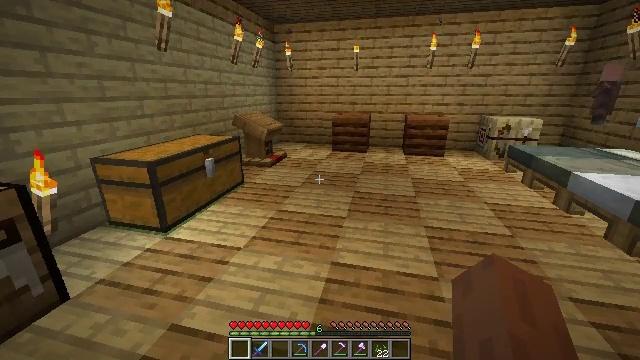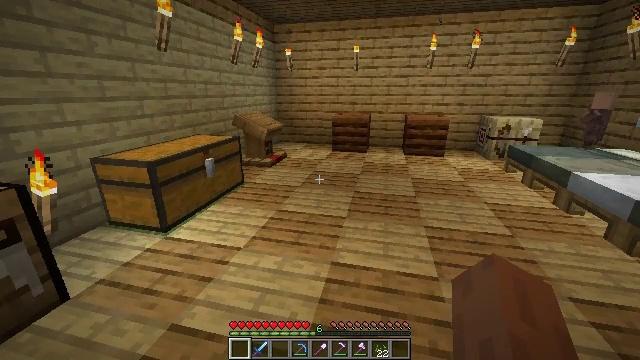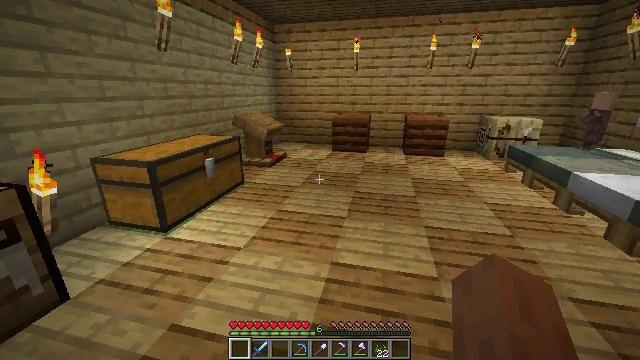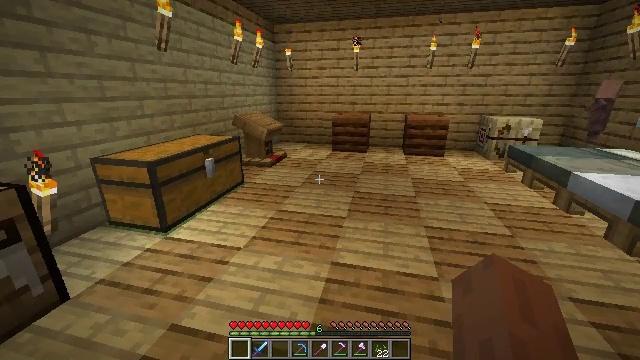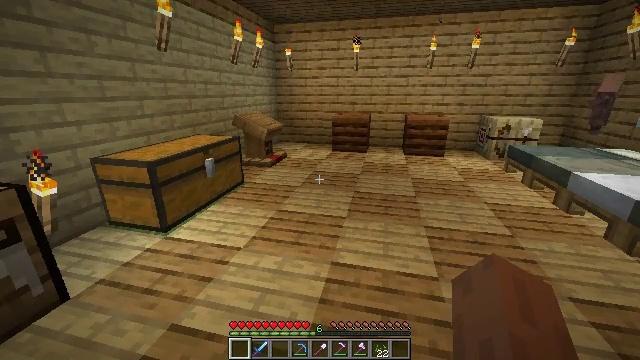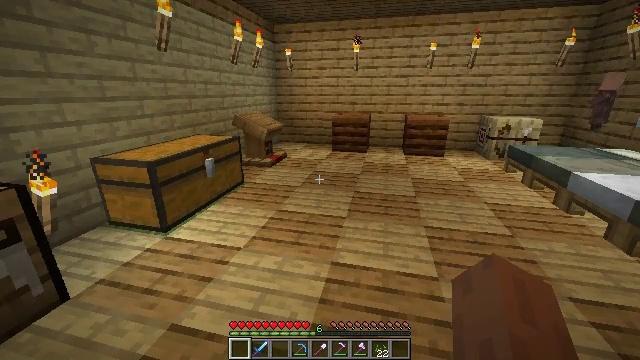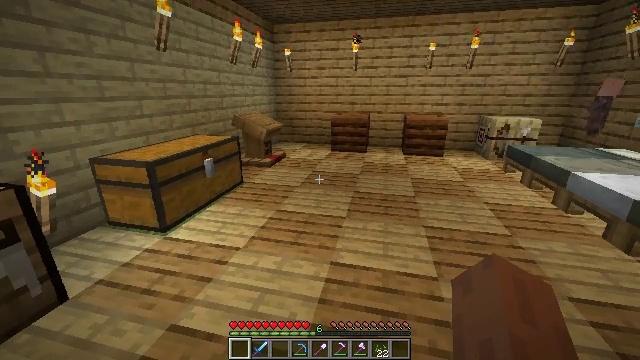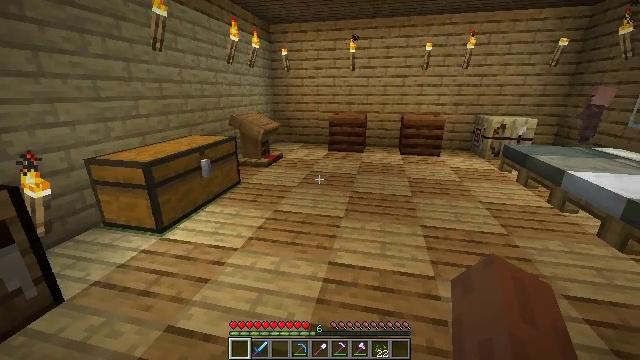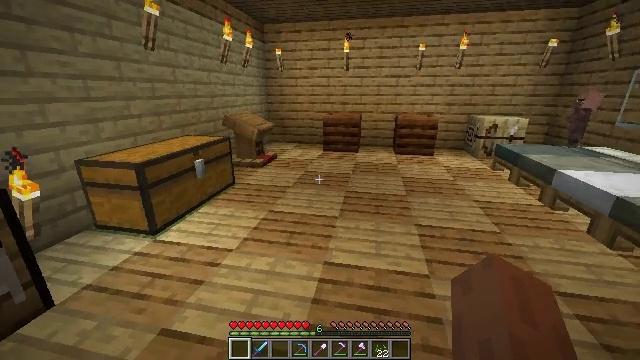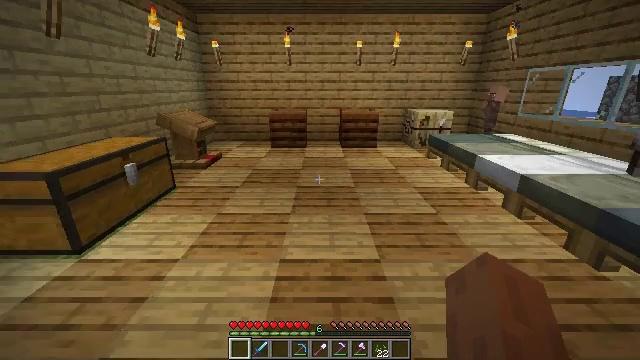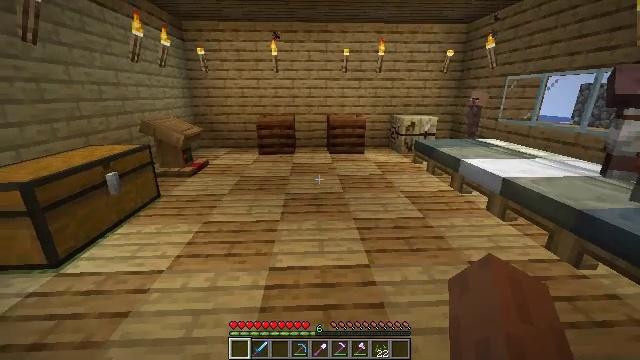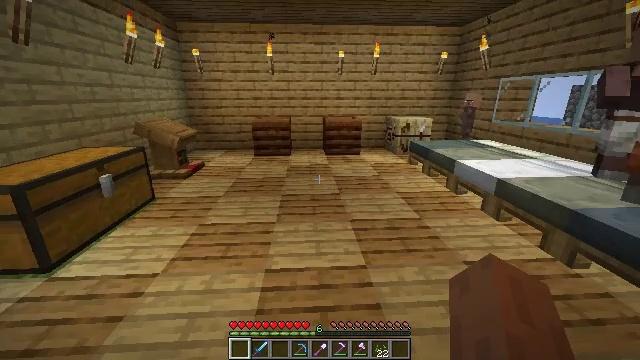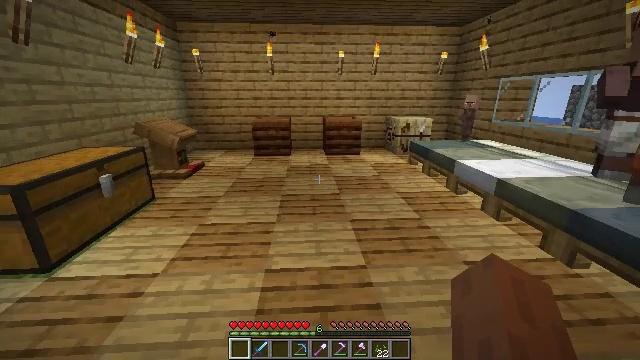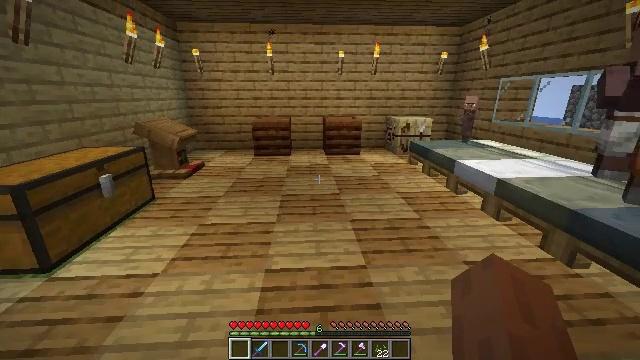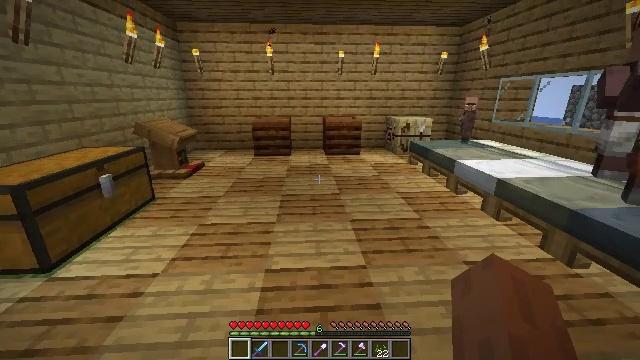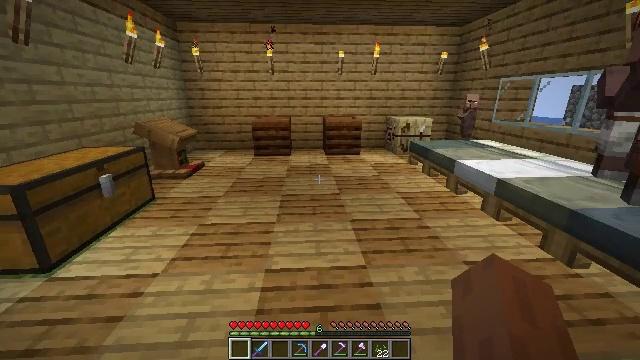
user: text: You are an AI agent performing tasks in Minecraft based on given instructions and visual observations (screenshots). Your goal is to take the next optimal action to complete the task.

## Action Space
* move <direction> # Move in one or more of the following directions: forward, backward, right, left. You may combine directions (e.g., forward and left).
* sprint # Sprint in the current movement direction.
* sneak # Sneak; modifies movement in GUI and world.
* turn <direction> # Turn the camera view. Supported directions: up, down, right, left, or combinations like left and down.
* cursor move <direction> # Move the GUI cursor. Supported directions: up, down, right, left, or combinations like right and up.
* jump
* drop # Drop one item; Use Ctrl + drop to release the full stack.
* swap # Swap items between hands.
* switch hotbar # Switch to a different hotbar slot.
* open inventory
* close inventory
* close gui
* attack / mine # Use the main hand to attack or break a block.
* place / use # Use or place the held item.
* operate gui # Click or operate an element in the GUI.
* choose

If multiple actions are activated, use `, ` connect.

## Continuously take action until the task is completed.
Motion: motion action
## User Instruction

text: Left click on the cartography table to mine it.
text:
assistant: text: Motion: attack / mine
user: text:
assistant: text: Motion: attack / mine
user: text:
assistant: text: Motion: attack / mine
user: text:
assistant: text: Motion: attack / mine
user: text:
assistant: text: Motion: attack / mine
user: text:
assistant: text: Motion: attack / mine
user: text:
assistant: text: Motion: attack / mine
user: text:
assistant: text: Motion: turn right, attack / mine
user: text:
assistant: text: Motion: turn right, attack / mine
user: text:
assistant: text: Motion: turn right and up, attack / mine
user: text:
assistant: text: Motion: attack / mine
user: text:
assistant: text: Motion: attack / mine
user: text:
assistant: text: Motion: attack / mine
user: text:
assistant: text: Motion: attack / mine
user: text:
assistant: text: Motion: attack / mine
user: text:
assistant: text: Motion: attack / mine
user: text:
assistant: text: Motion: attack / mine
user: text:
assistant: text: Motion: attack / mine
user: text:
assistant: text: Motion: turn right and down, attack / mine
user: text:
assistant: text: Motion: attack / mine
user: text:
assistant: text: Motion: attack / mine
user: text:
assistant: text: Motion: attack / mine
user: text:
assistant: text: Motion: attack / mine
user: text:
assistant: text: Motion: attack / mine
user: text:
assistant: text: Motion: attack / mine
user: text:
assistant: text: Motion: attack / mine
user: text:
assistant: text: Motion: attack / mine
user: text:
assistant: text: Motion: attack / mine
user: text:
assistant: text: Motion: attack / mine
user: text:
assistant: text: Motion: attack / mine